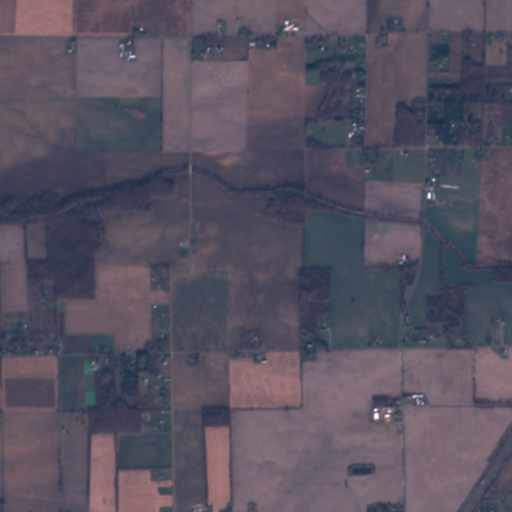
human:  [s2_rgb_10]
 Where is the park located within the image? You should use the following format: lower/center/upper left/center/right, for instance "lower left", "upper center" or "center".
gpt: The park is located in the upper right of the image.
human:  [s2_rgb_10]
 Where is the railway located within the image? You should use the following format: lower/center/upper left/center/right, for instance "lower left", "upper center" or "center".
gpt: The railway is located in the lower right of the image.
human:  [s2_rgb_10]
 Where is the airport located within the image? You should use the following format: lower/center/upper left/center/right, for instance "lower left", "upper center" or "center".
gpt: There is no airport in the image.